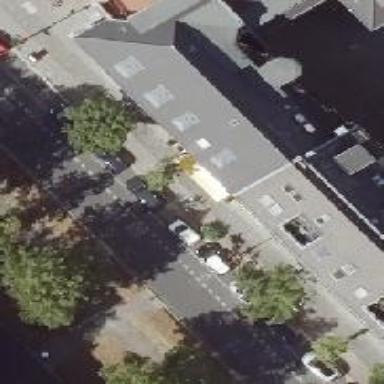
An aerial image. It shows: Bakery.